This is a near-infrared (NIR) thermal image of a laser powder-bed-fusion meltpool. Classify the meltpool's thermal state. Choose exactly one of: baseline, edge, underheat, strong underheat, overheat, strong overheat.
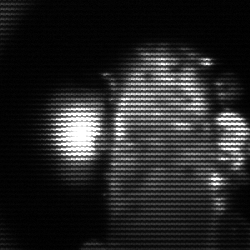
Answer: strong underheat